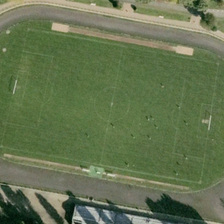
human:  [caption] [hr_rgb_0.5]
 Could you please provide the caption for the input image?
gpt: some green trees are in two sides of a playground .

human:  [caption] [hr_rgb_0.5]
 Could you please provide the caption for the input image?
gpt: some green trees are in two sides of a playground .

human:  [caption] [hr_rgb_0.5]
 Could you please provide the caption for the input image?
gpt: some green trees are in two sides of a playground .

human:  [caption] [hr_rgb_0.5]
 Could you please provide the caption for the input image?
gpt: some green trees are in two sides of a playground .

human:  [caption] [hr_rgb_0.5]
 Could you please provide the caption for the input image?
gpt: some green trees are in two sides of a playground .